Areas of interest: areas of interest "Commercial service"
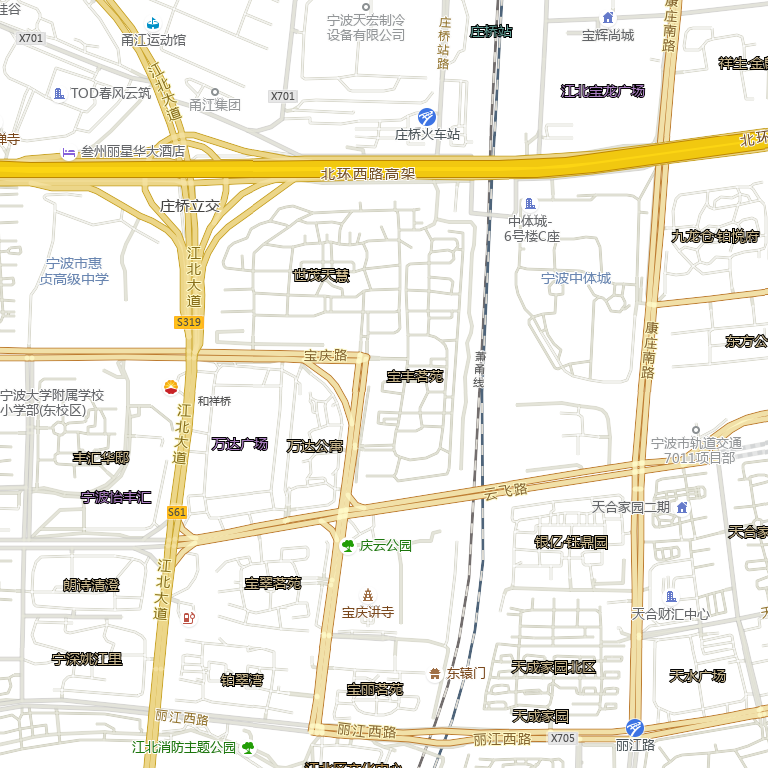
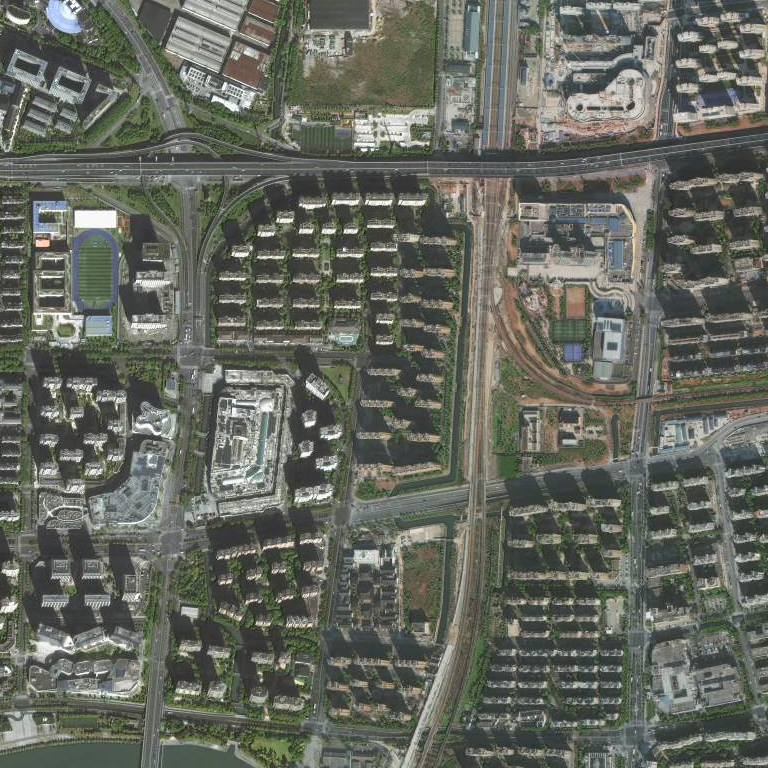